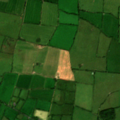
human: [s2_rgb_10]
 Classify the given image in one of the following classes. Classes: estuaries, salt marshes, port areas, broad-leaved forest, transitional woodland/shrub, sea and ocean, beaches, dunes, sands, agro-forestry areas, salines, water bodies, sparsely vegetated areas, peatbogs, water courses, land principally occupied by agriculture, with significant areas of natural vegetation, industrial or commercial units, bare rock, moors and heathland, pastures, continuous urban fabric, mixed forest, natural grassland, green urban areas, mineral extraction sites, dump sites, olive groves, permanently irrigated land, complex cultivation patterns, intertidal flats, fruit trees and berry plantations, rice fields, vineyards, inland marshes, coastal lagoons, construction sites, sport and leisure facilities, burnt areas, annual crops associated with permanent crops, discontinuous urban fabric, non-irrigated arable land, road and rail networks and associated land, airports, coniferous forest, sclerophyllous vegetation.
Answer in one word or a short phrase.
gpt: pastures